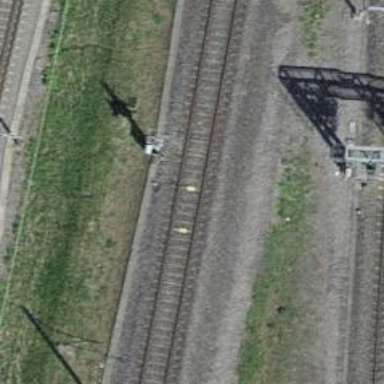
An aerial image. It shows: Railway signal.